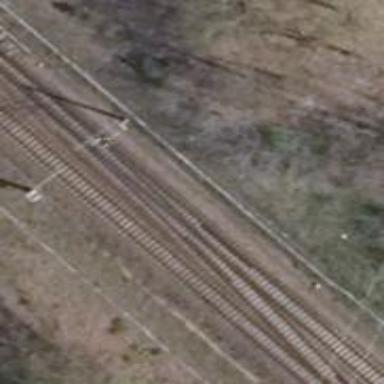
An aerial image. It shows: Railway track with contact lines for electrification.